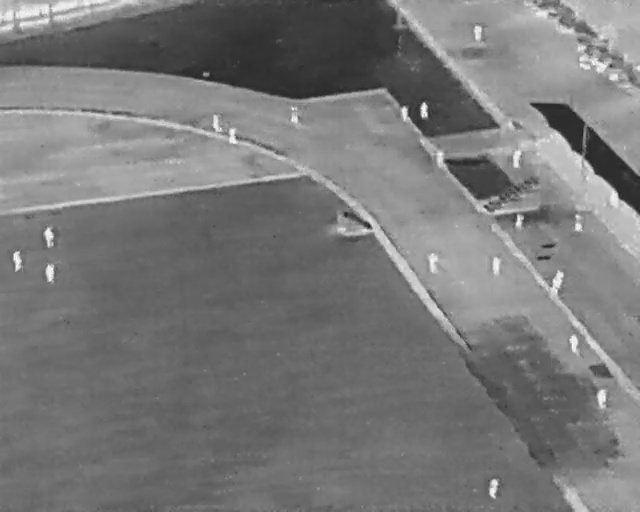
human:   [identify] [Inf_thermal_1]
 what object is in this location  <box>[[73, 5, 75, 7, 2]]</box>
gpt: <ref>1 medium person at the top right</ref>